Question: I am getting stuck on
'''
Installing build dependencies ... '''
whenever I am trying to install scikit-learn, I am using M1 Macbook Air.
Here is the image:

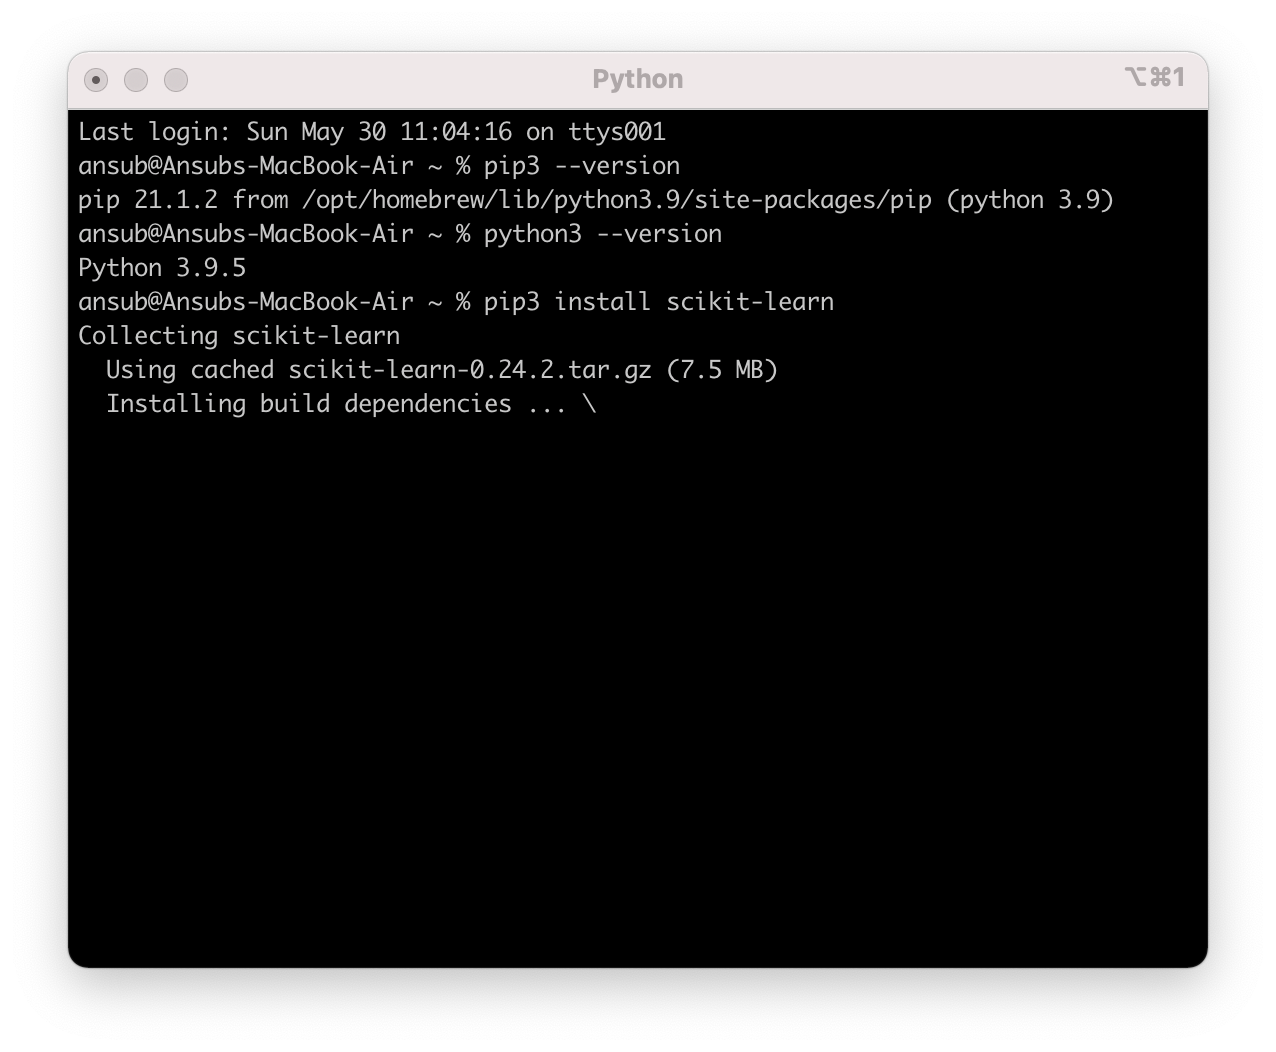
Answer: the only fix that i have got for this is just installing Anaconda and because i think the Scikit Learn Modules are not supporting M1 rn.
I checked on scikit-learn document and found this:
the recently introduced macos/arm64 platform (sometimes also known as macos/aarch64) requires the open source community to upgrade the build configuation and automation to properly support it.
At the time of writing (January 2021), the only way to get a working installation of scikit-learn on this hardware is to install scikit-learn and its dependencies from the conda-forge distribution, for instance using the miniforge installers:
<URL>
The following issue tracks progress on making it possible to install scikit-learn from PyPI with pip:
<URL>